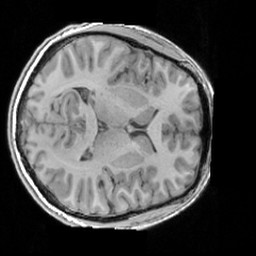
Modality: T1w
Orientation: axial
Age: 25
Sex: male
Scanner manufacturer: siemens
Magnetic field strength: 3 T
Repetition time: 1.63 s
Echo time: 0.00311 s